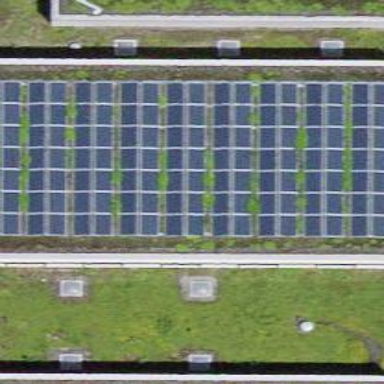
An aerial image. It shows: Solar power generator utilizing photovoltaic technology with solar photovoltaic panels.